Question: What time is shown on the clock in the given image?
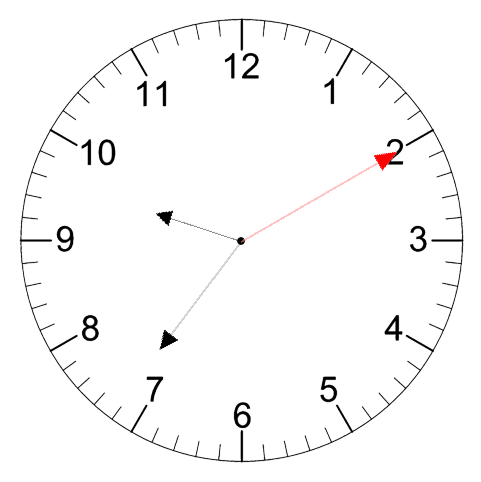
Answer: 09:36:10